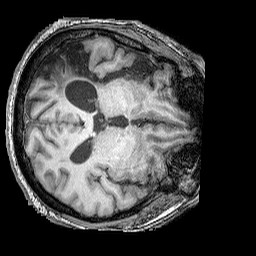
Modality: T1w
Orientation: axial
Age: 41
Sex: male
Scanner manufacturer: siemens
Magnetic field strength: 3 T
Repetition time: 2.25 s
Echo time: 0.00411 s